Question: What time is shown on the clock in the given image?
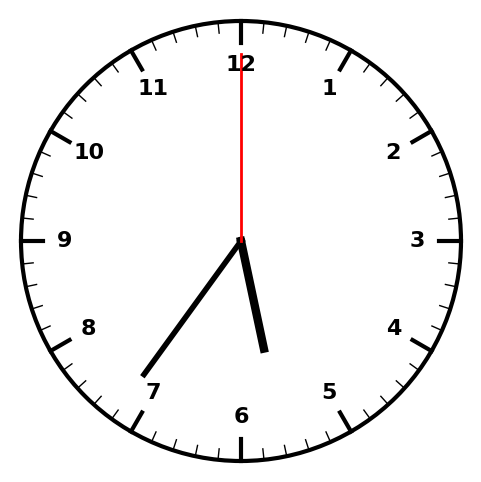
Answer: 05:36:00